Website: macys
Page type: gifting
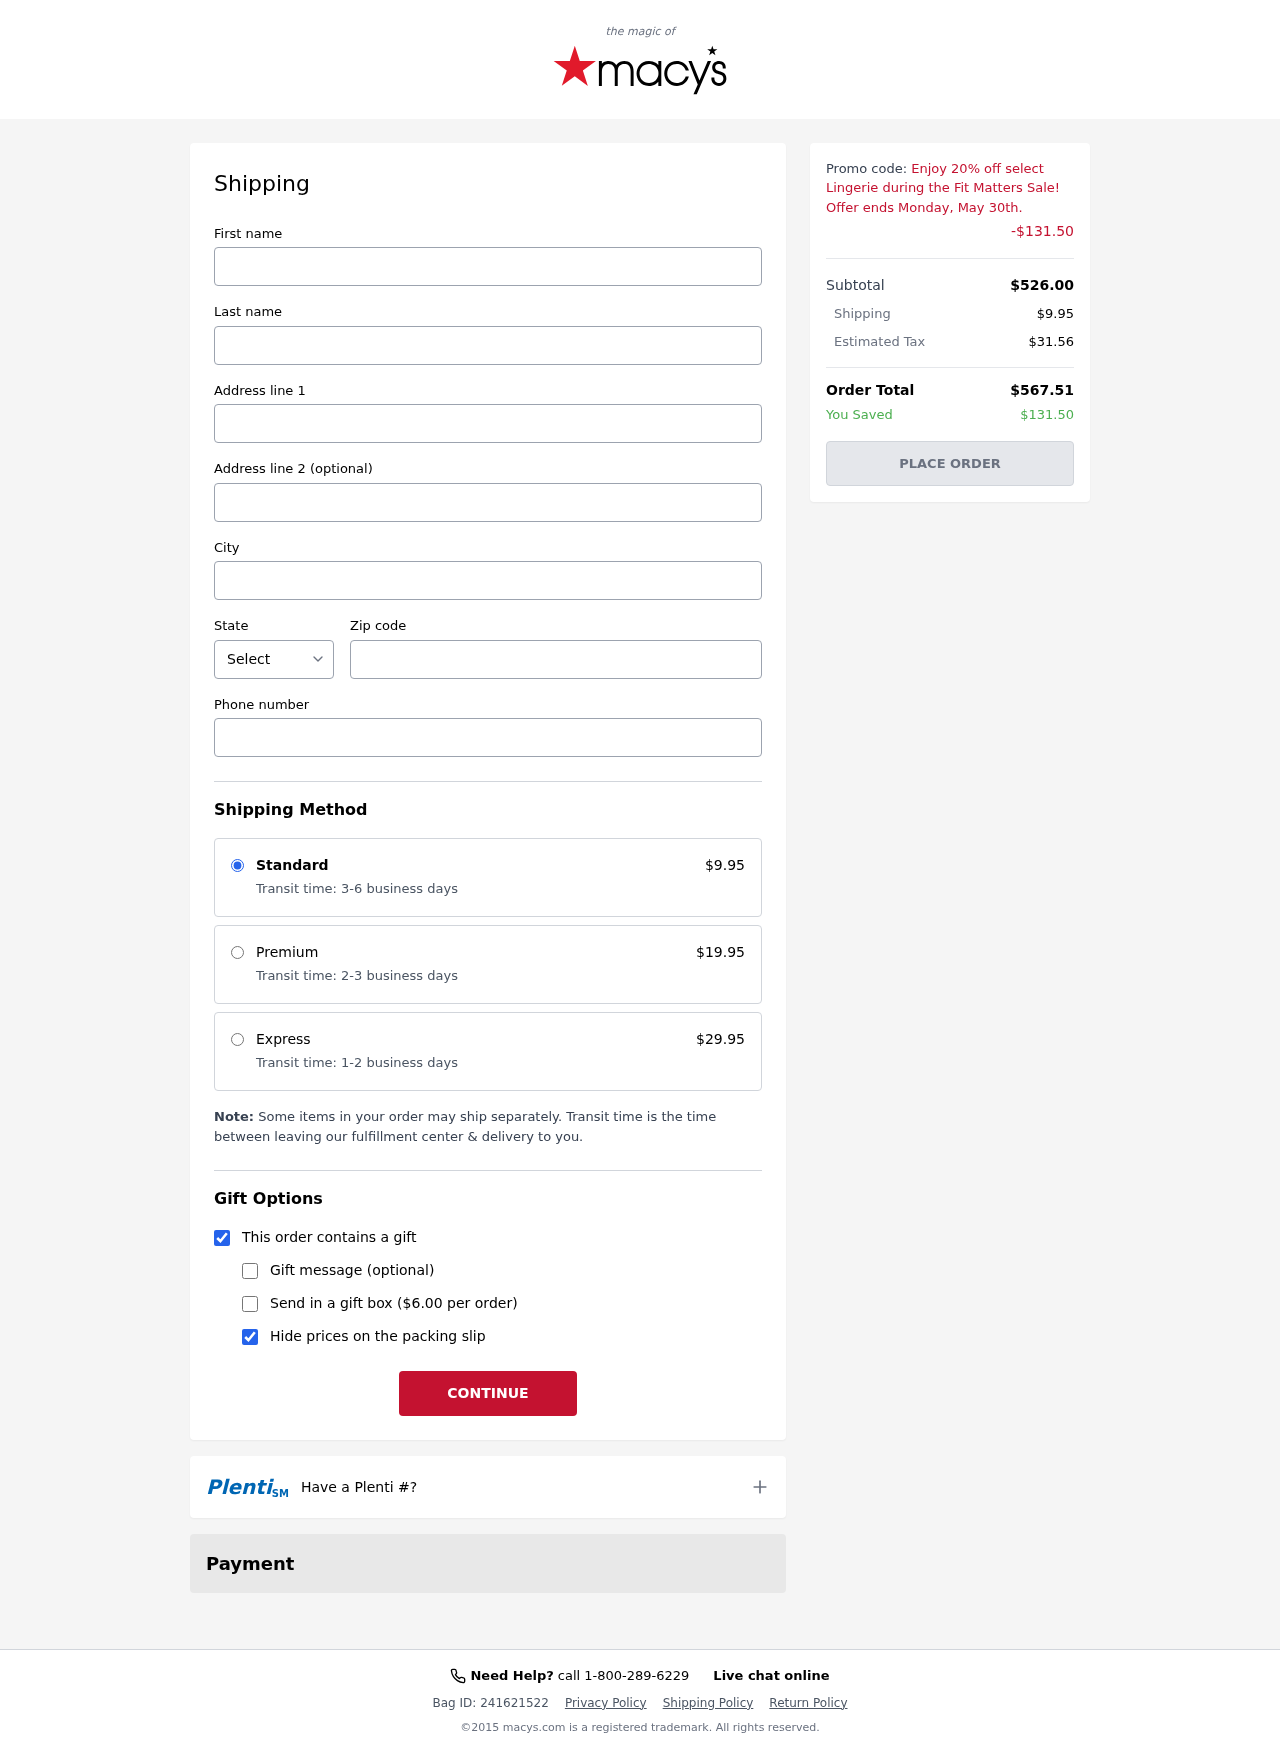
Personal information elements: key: PII_CITY
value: Hallchester
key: PII_FIRSTNAME
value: Michael
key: PII_LASTNAME
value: Richard
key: PII_PHONE
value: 8458755317
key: PII_POSTCODE
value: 45278
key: PII_STATE_ABBR
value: MA
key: PII_STREET
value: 2520 Carter Inlet
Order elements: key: ORDER_SHIPPING_COST
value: $9.95
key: ORDER_DISCOUNT
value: -$131.50
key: ORDER_SUBTOTAL
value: $526.00
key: ORDER_TAX
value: $31.56
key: ORDER_TOTAL
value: $567.51
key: ORDER_SAVINGS
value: $131.50